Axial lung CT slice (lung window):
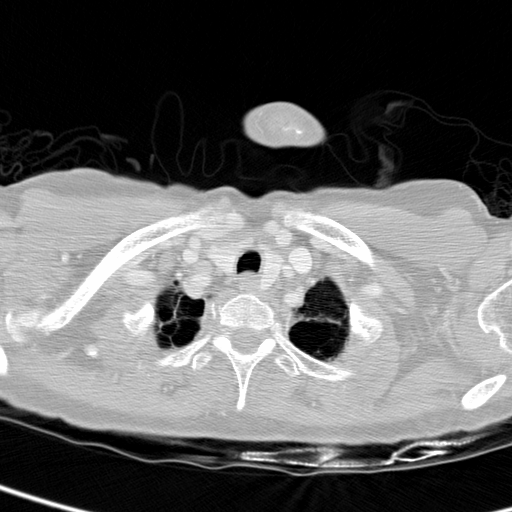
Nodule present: no